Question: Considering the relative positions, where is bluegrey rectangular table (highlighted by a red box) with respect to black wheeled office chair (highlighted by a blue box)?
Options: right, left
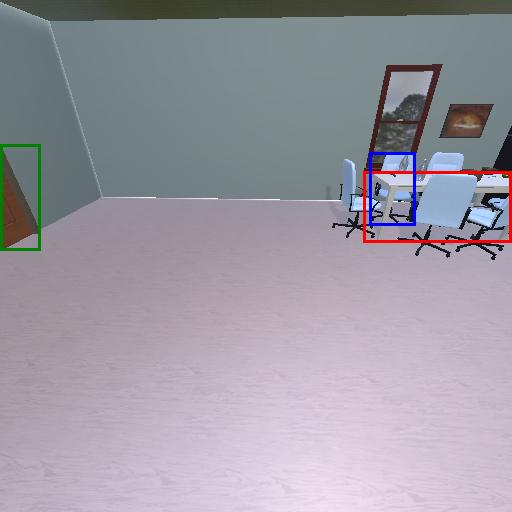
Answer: right